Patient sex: M
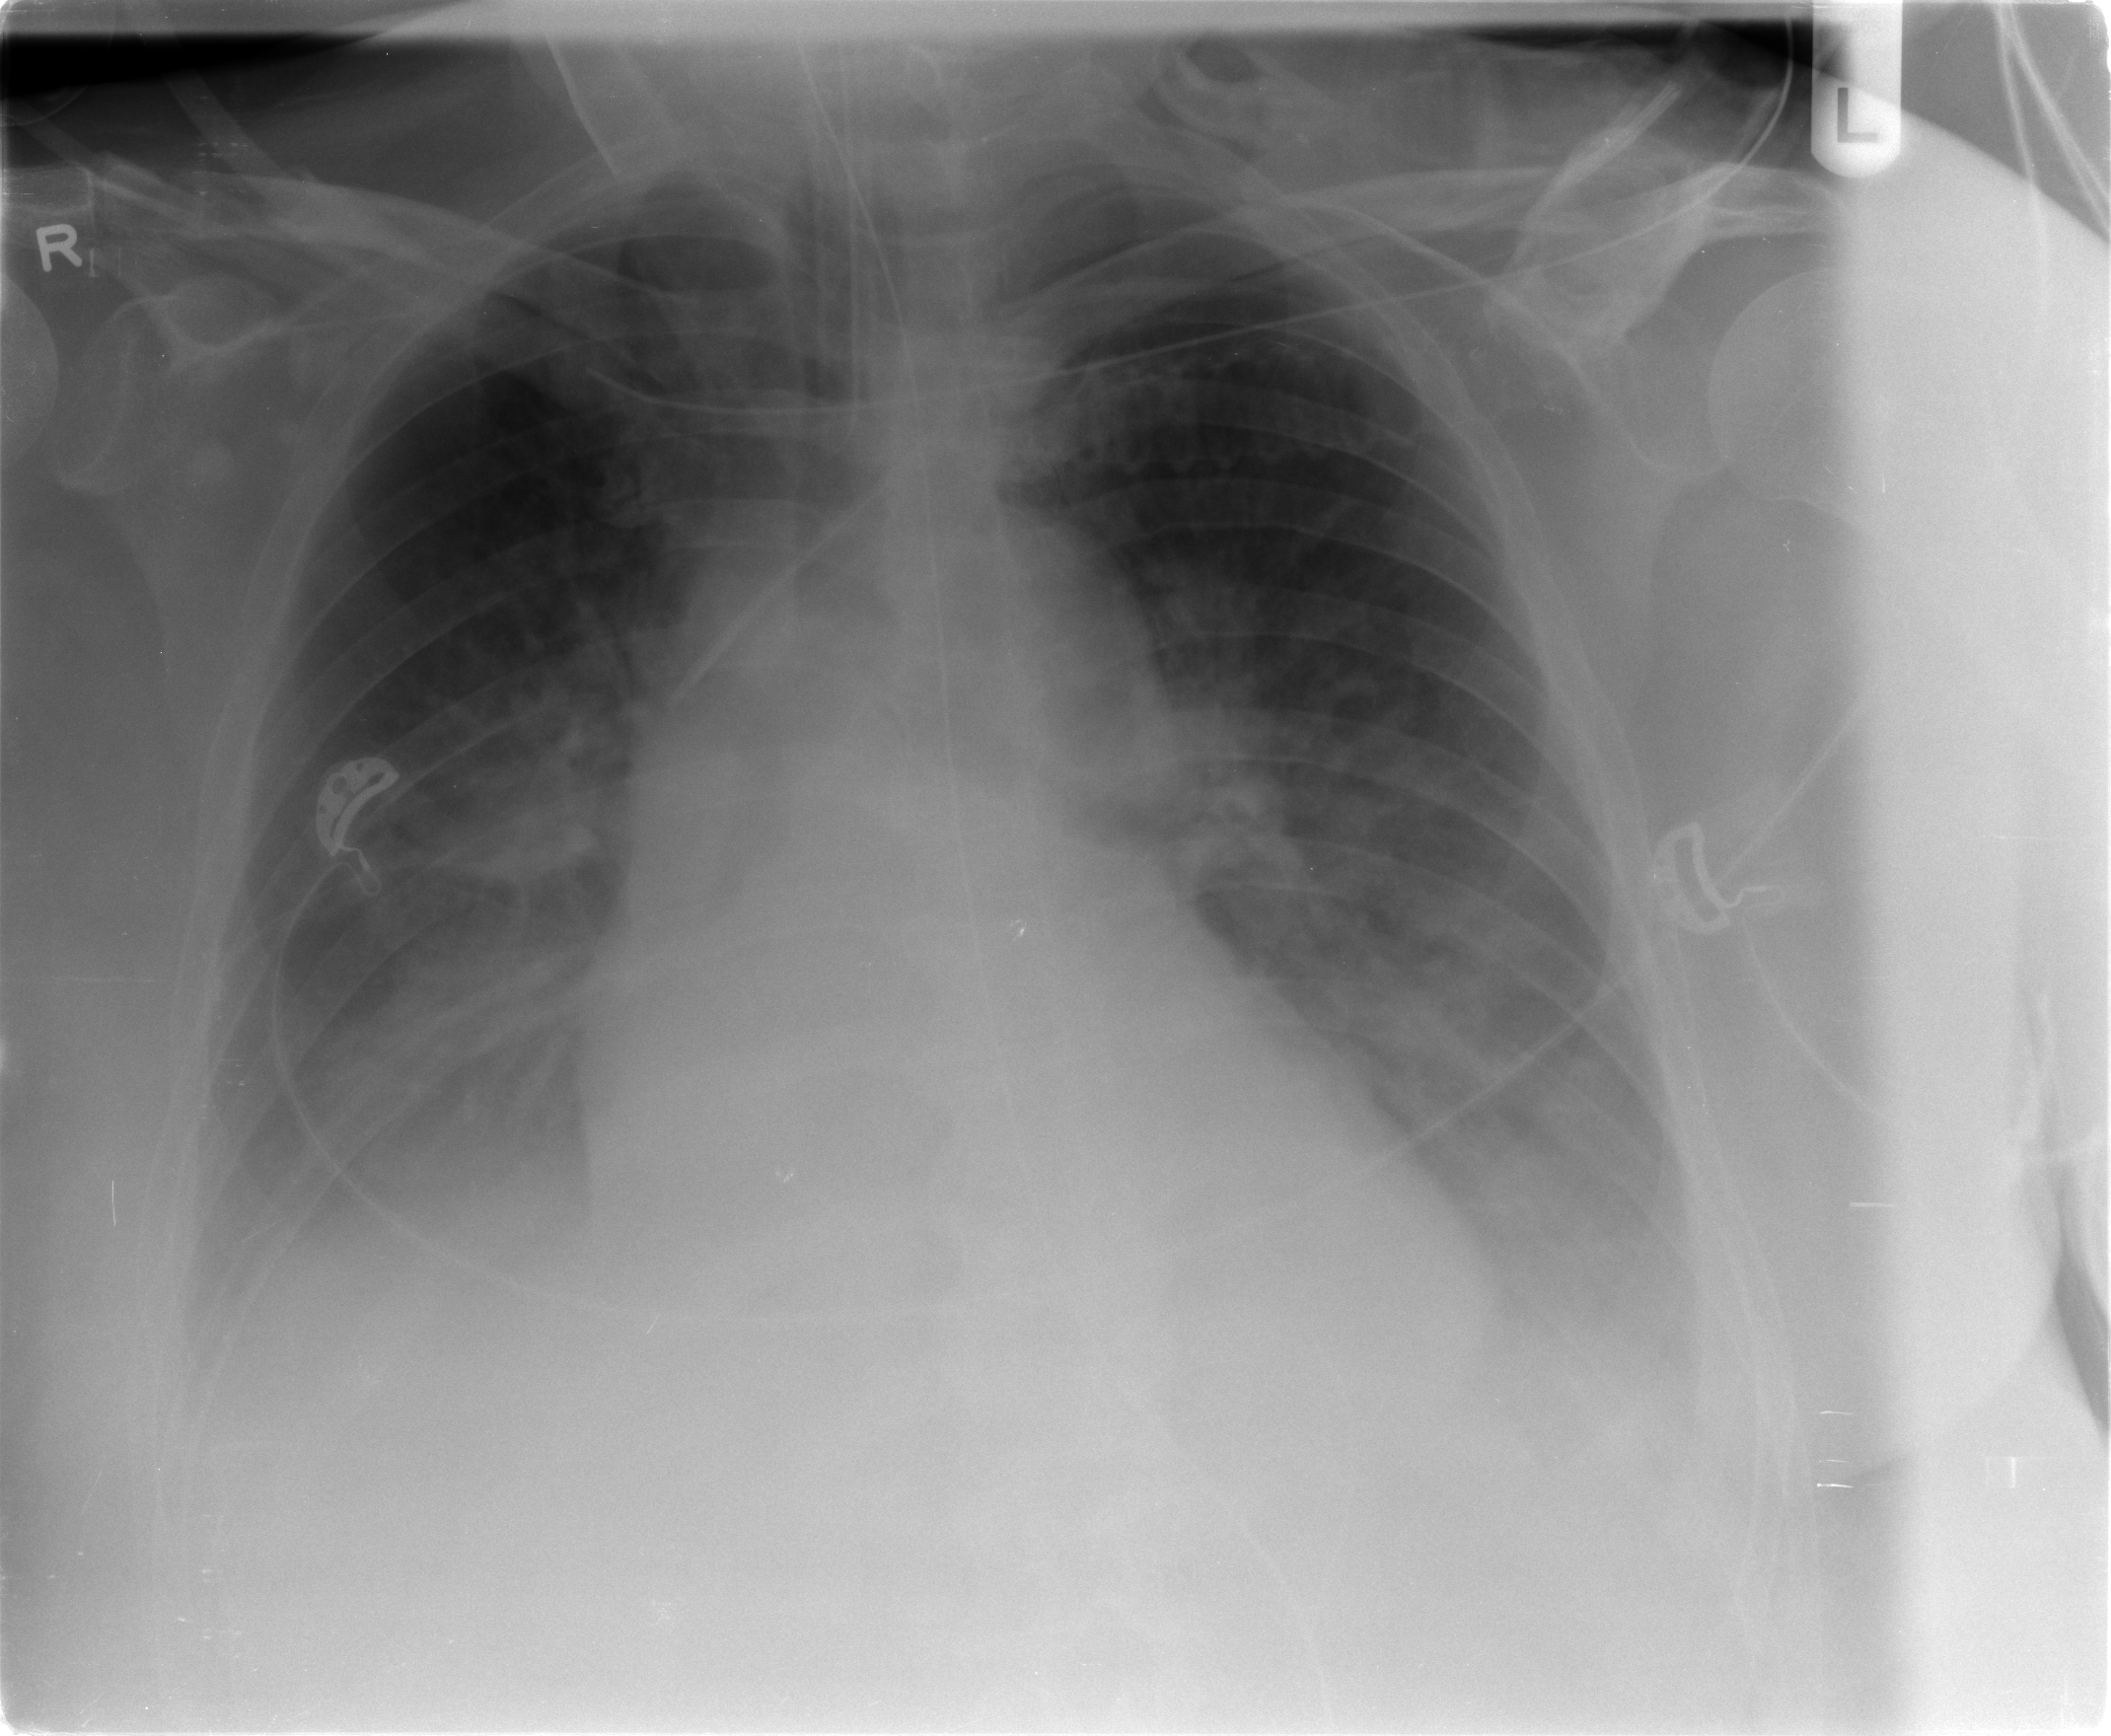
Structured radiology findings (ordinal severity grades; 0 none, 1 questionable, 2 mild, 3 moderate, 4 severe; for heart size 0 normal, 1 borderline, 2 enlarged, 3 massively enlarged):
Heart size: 1
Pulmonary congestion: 2
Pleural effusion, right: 2
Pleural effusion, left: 2
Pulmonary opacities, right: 2
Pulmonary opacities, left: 2
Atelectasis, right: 3
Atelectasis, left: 3